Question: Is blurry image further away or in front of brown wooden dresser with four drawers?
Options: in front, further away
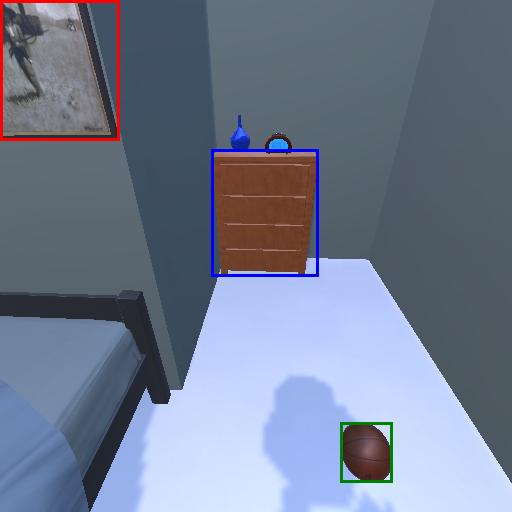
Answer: in front